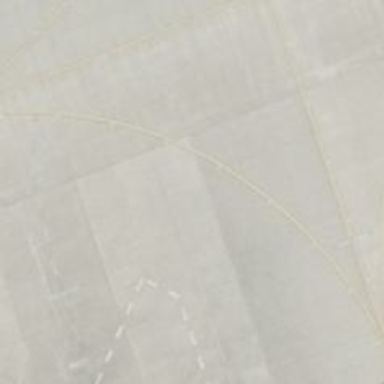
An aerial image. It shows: Taxiway at the airport with concrete surface.